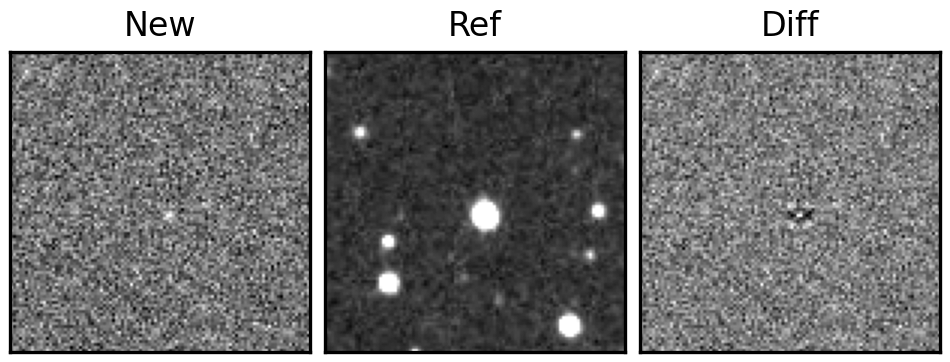
Label: bogus